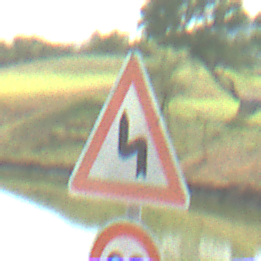
Verkehrszeichen: DoppelkurveZunaechstLinks
Zusatzzeichen unten: Geschwindigkeit20
Umgebung: Outdoor, Nature
Tageszeit: MorningAfternoon
Wetter: PartlyCloudy
Licht: Natural
Jahreszeit: NotSpecified
Kontrast: HighContrast